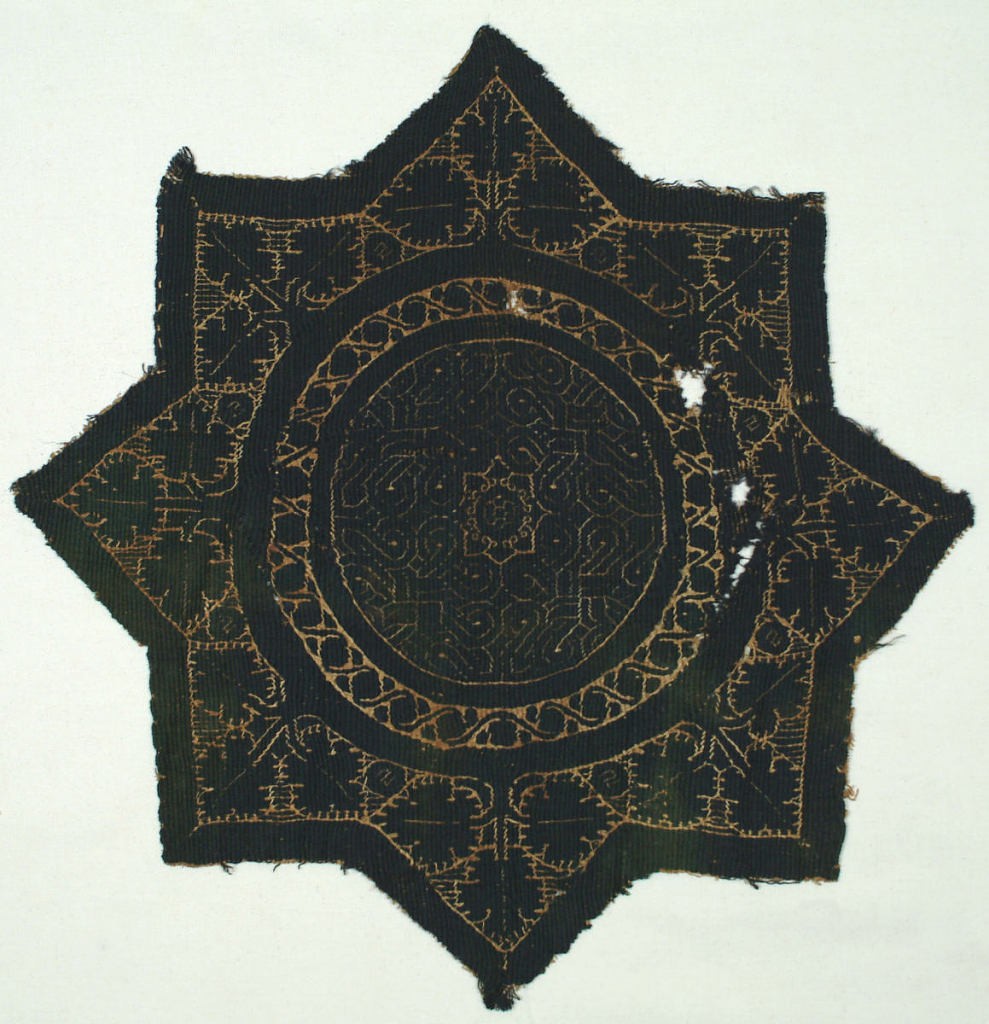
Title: Medallion
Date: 4th–5th century
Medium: Warp; S-spun linen. Wefts; S-spun linen, S-spun wool Technique: slit tapestry with supplementary weft wrapping
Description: Eight-pointed star with a circle in the center filled with geometric tile patterns. Each star point has three leaves in it.